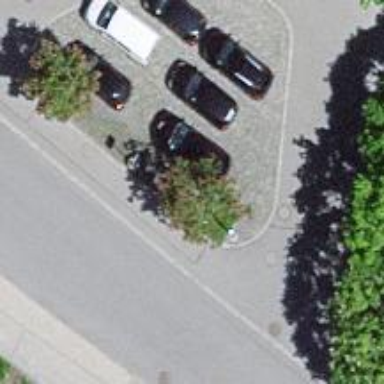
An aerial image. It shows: Charging station.